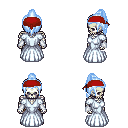
a pixel art fantasy rpg character, male body template, skeleton, underdress, robe skirt, white cyan long topknot hairstyle, red bandana, white cloth bracers, four views (front, back, left, right), 2x2 character sprite sheet, small pixel art, hard edges, no anti-aliasing